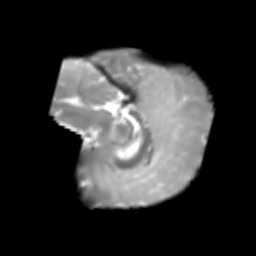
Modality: T2w
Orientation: sagittal
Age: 6
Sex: male
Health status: healthy